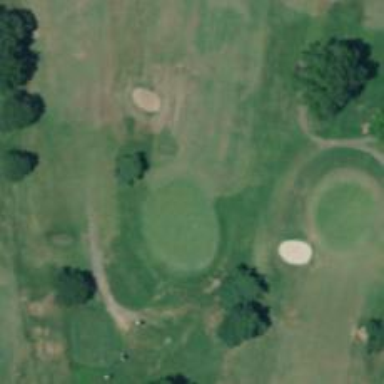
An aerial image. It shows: View of golf hole.